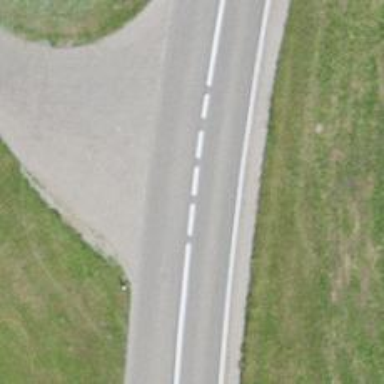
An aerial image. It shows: Tertiary road with asphalt surface.